Question: I have a Goal Seek Macro:
'''
Sub GOALSEEK()
Range("K25").GOALSEEK Goal:=0, ChangingCell:=Range("K10")
End Sub
'''
That works for 2015Q4, cell 'K25' at 0%.
I want to adapt the macro for moving Goal and Seek variables.
The moving Goal will be stored in 'C25' (0, 0.01, 0.05, etc), and the moving Seek will be dependent on 'C6' (Q2, Q3, Q4, which will map to I25, J25, K25, respectively).

After some tinkering, I just discovered that the moving Goal can be implemented by changing 'Goal:=0' to 'Goal:=Range("Cell")':
'''
Sub GOALSEEK()
Range("K25").GOALSEEK Goal:=Range("C25"), ChangingCell:=Range("K10")
End Sub
'''
Still don't know how to make Seek move.
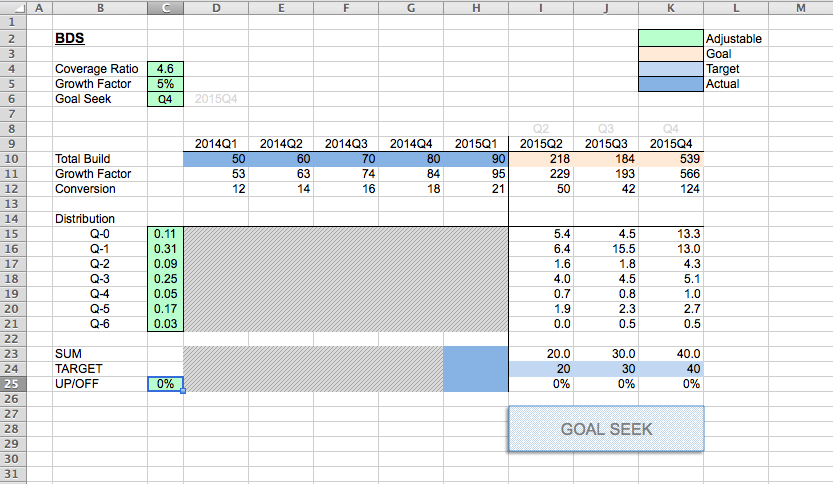
Answer: Put some conditional logic in your code like below to make the decision on the fly based on which quarter is entered in cell C6.
'''
Sub GOALSEEK()
Dim gseek, chngcell as Range
If Range("C6") = "Q2" Then
Set gseek = Range("I25")
Set chngcell = Range("I10")
Elseif Range("C6") = "Q3" Then
Set gseek = Range("J25")
Set chngcell = Range("J10")
Elseif Range("C6") = "Q4" Then
Set gseek = Range("K25")
Set chngcell = Range("K10")
End If
gseek.GOALSEEK Goal:=Range("C25"), ChangingCell:=chngcell
End Sub
'''
You could further this to set another range variable to the cell you want to change as well. Let me know if this doesn't work for you.